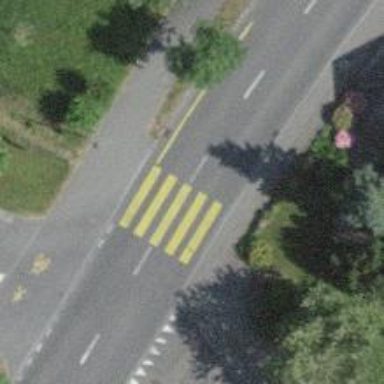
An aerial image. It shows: Pedestrian crossing with zebra markings on footway.